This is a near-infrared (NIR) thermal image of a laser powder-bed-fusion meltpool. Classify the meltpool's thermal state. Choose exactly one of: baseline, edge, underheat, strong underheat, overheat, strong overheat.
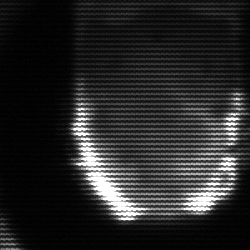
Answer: baseline